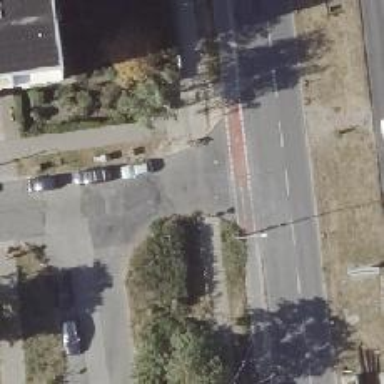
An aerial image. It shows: Road with "give way" sign.